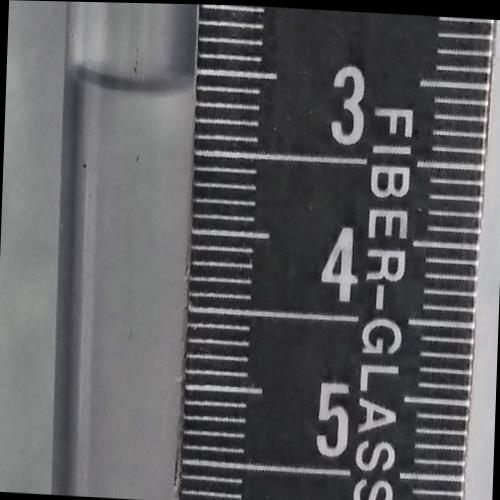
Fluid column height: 3.1 cm